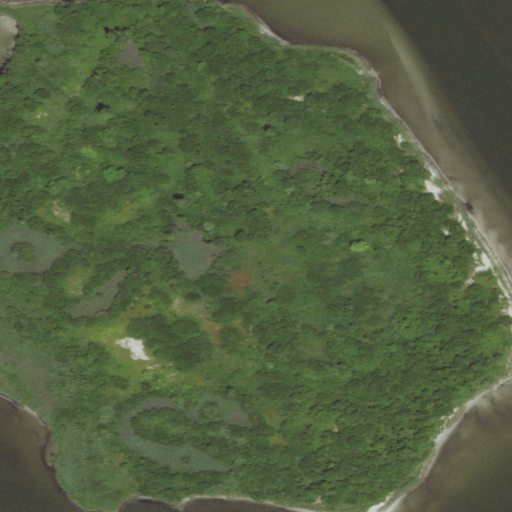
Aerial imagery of island in New York named Grass Island containing woody wetlands, herbaceous wetlands, deciduous forest, open water, and grassland